Interaction volume radius: 10 \u00c5
Interaction volume height: 15 \u00c5
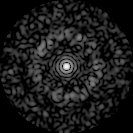
Disorder parameter: 0.845